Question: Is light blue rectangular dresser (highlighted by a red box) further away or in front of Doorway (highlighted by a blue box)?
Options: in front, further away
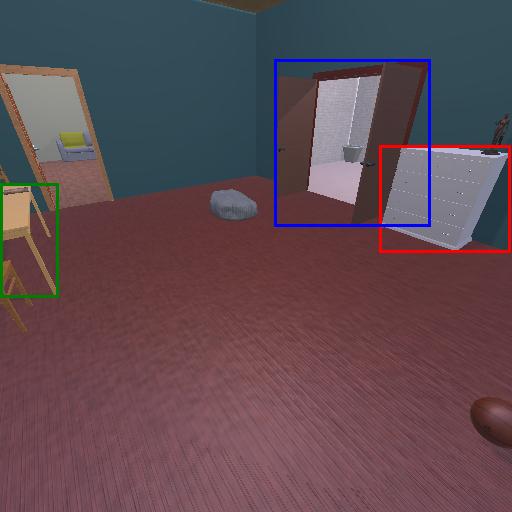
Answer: in front